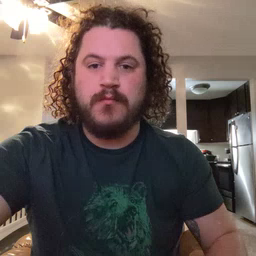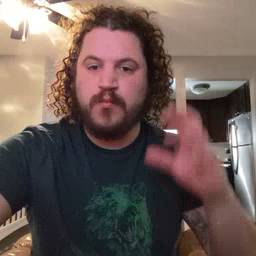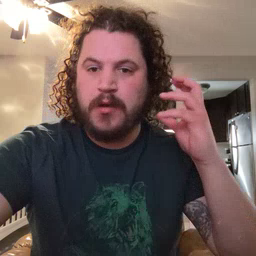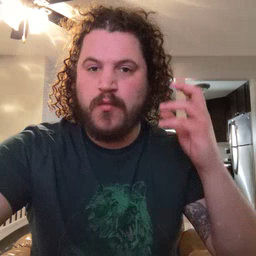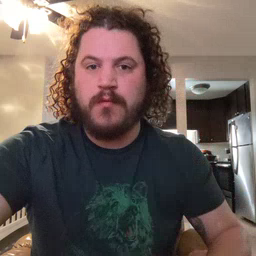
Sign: radio